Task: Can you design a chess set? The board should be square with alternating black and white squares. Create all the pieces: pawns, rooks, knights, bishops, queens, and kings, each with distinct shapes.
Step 536:
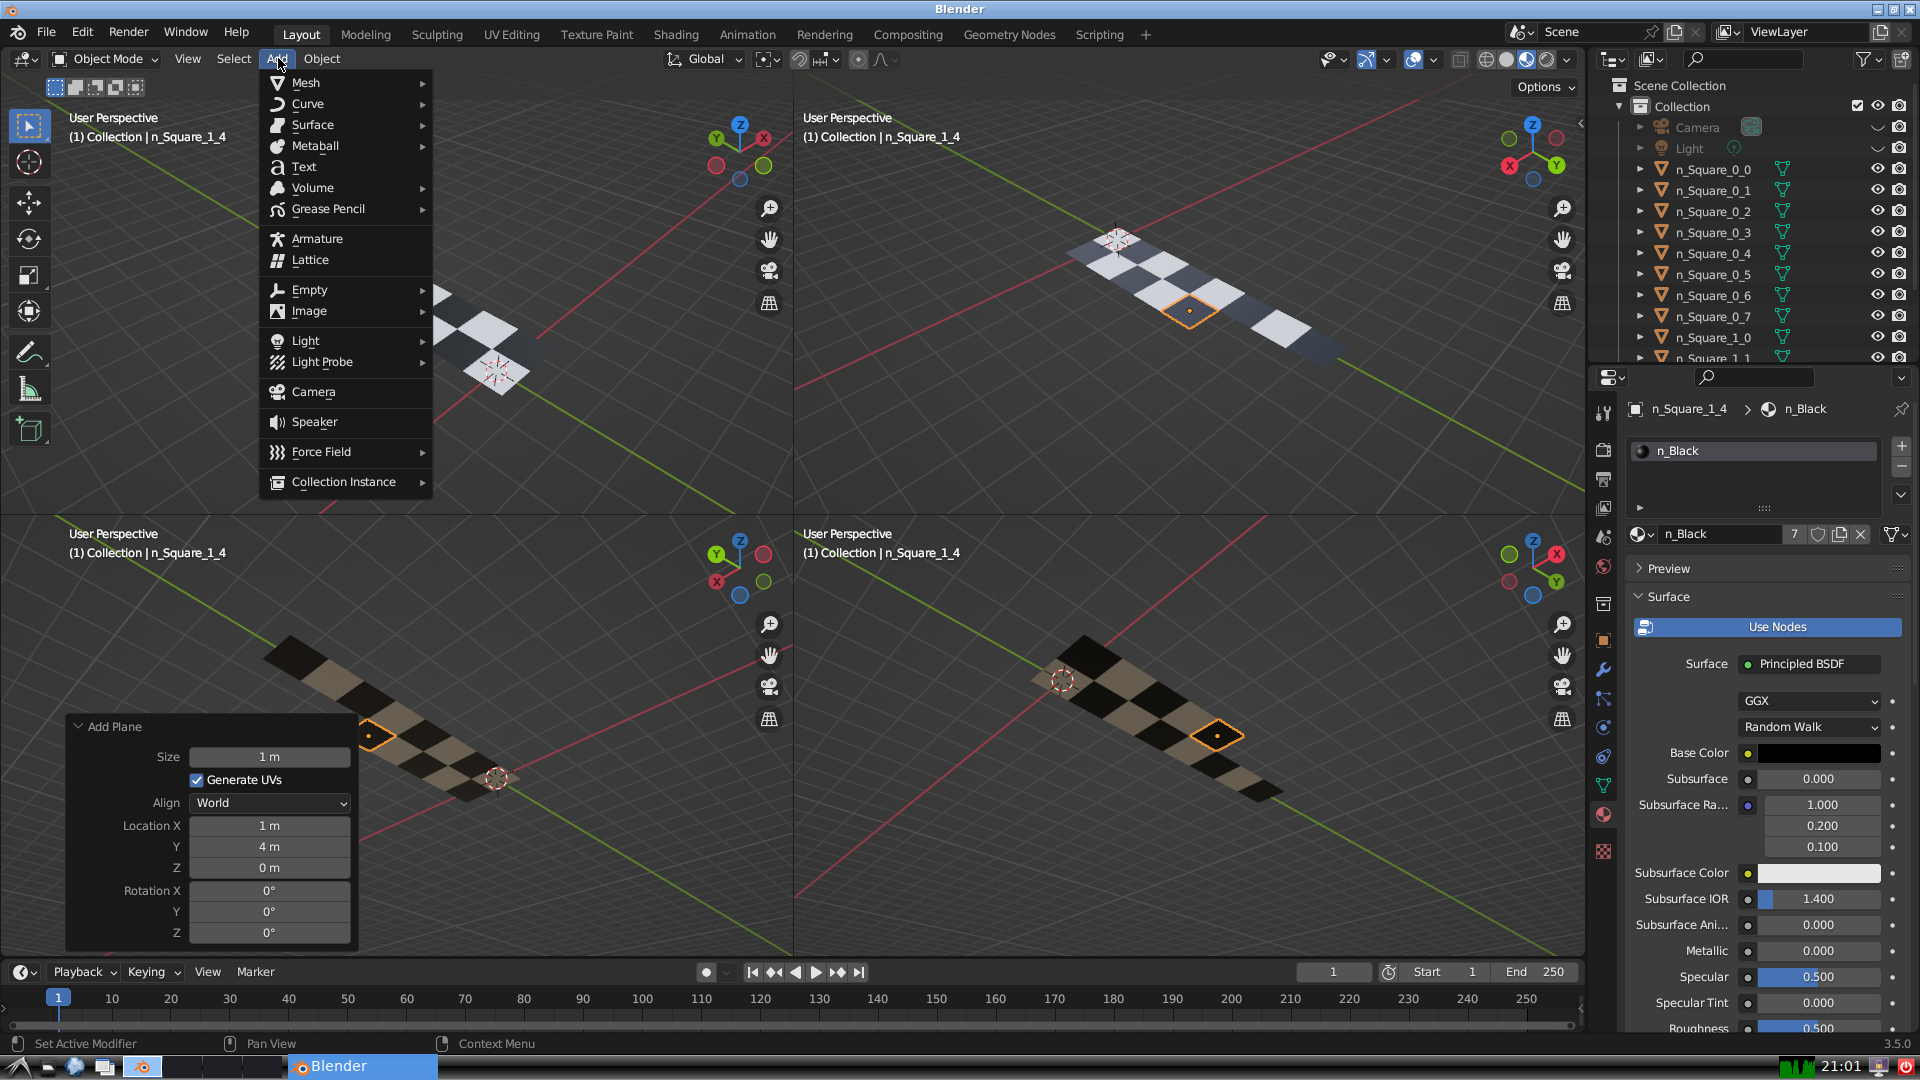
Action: {"mouse_move": [304, 82]}